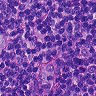
Metastatic tissue present: no